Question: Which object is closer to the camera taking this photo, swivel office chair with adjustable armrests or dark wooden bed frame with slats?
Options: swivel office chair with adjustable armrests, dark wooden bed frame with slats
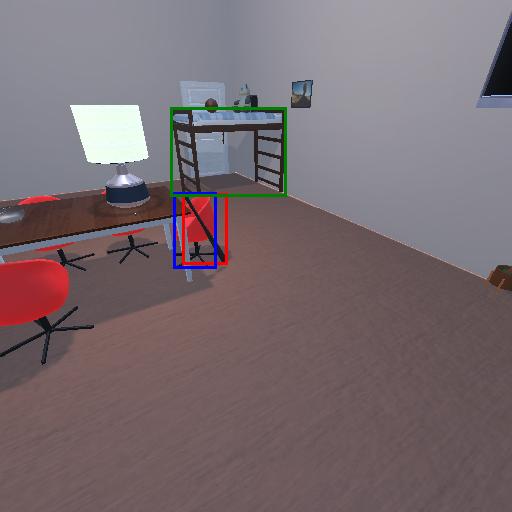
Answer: swivel office chair with adjustable armrests